Interaction volume radius: 5 \u00c5
Interaction volume height: 10 \u00c5
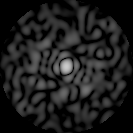
Disorder parameter: 0.8351